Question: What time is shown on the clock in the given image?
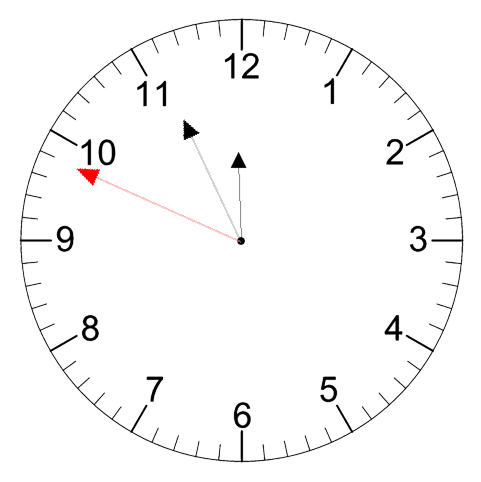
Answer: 11:55:49